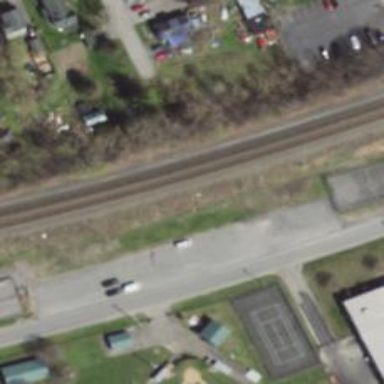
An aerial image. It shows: Railway track.